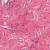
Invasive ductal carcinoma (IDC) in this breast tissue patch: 0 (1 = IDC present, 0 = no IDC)